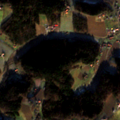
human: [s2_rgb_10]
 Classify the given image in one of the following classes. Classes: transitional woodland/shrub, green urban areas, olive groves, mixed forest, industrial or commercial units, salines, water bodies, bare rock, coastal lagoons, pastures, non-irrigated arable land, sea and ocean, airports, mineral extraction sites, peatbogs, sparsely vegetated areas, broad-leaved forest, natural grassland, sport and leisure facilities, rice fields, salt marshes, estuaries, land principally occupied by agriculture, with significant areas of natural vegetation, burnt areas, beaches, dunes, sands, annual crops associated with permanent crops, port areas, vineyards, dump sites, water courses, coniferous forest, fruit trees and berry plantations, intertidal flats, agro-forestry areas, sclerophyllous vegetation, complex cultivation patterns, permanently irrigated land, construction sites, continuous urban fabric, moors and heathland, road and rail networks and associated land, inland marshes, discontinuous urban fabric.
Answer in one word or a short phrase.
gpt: non-irrigated arable land, complex cultivation patterns, broad-leaved forest